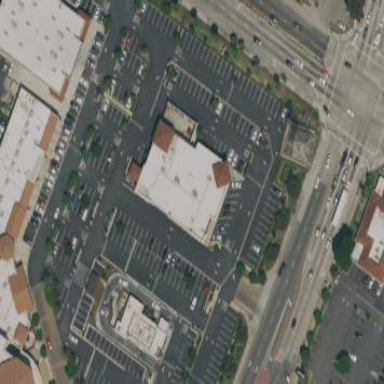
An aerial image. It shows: Retail building.